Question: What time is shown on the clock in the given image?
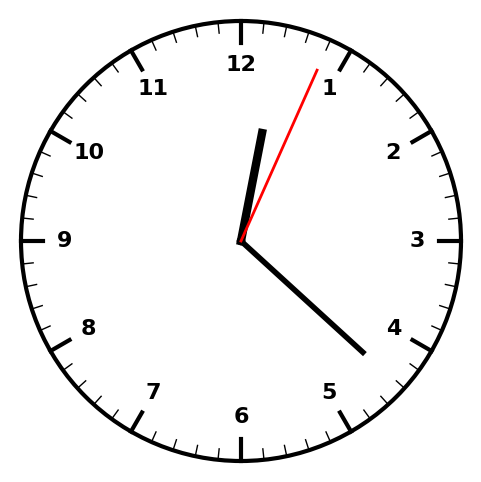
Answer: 12:22:04